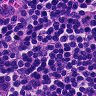
Metastatic tissue present: no